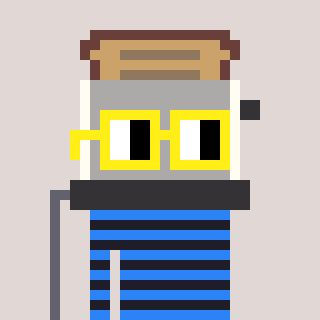
a pixel art character with square yellow glasses, a toaster-shaped head and a grayscale-colored body on a warm background